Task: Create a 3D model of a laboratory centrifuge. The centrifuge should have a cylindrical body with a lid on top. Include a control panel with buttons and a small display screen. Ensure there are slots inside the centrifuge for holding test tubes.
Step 467:
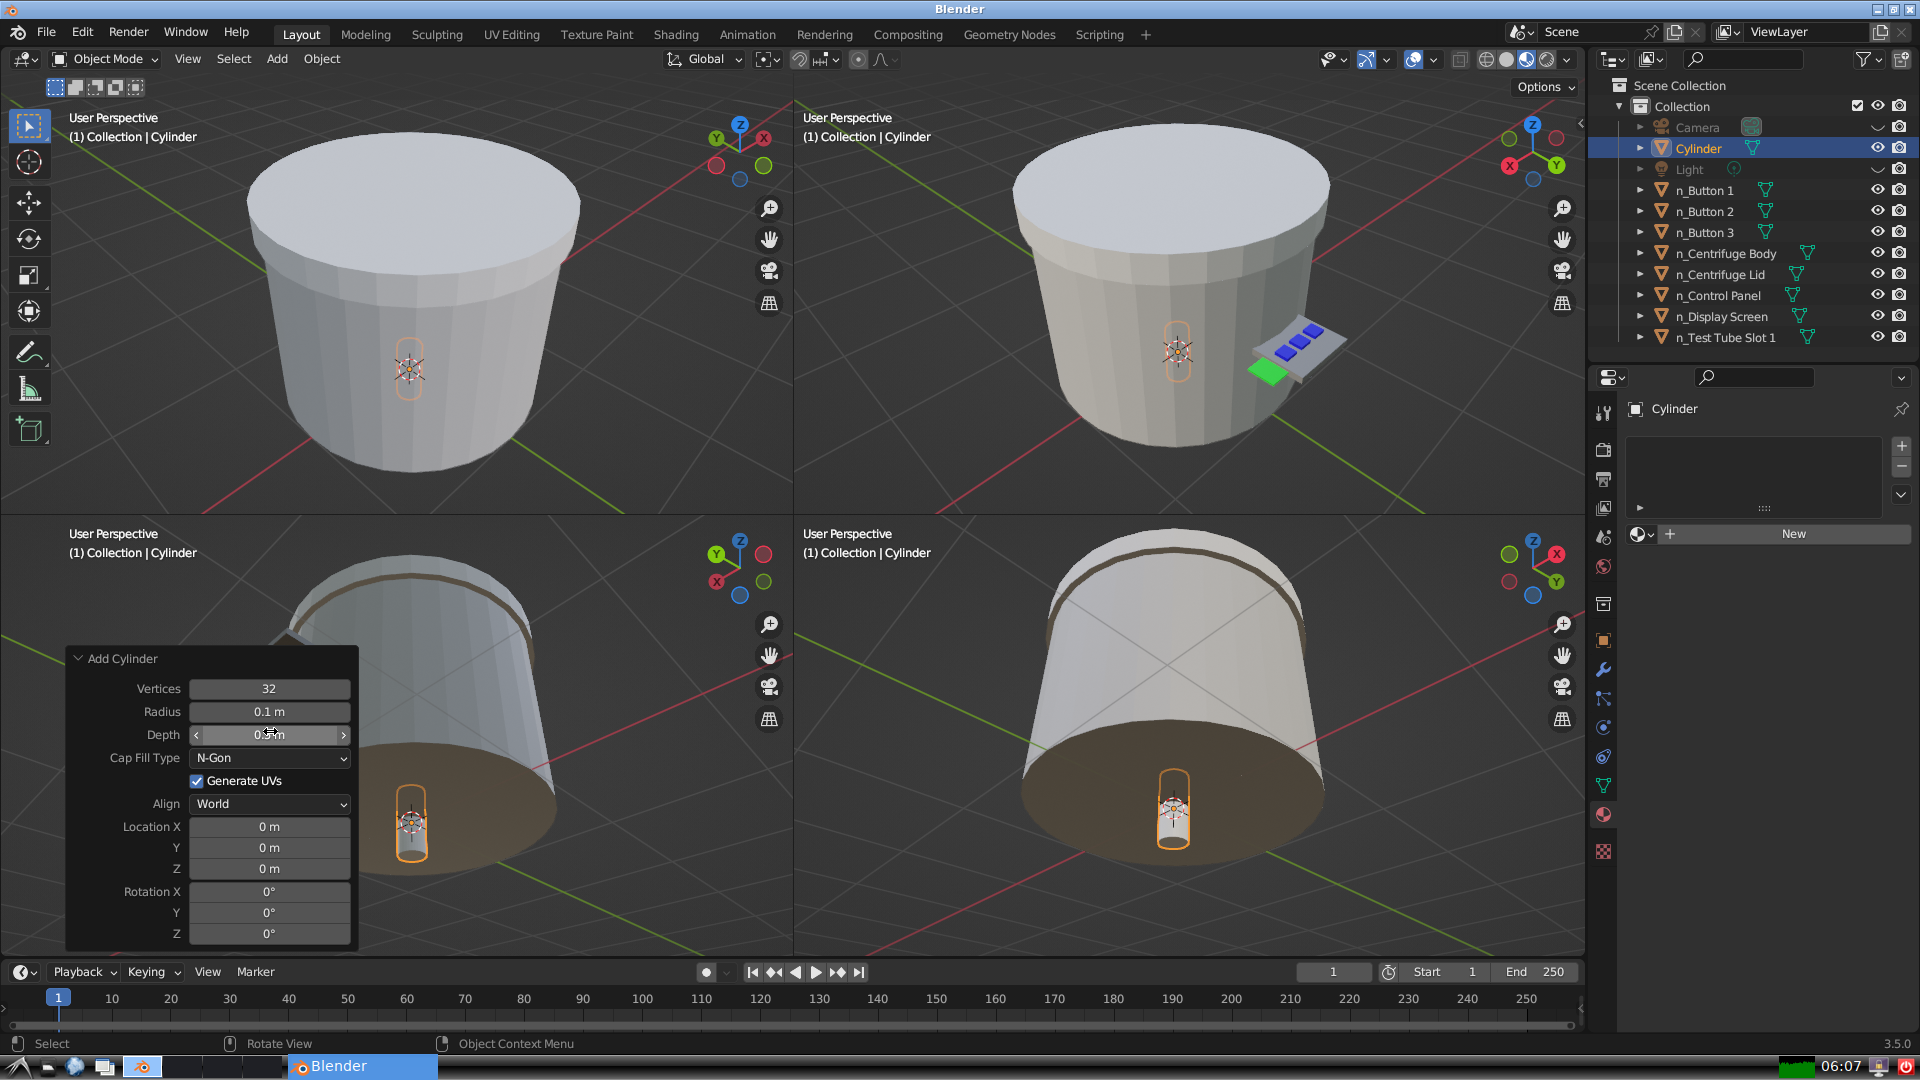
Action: click: no